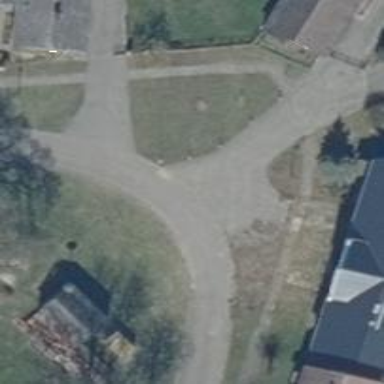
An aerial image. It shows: Unclassified road.